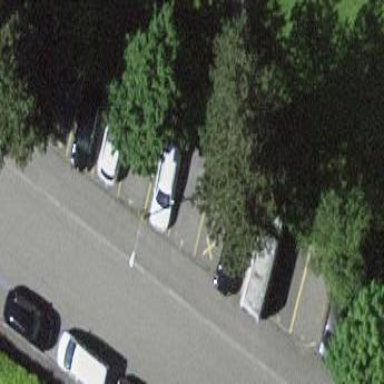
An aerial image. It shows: Street side parking area.